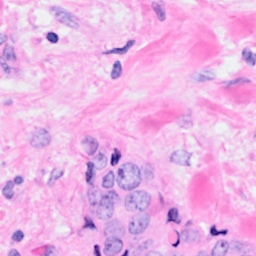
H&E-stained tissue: Breast